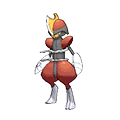
Pok\u00e9mon: bisharp